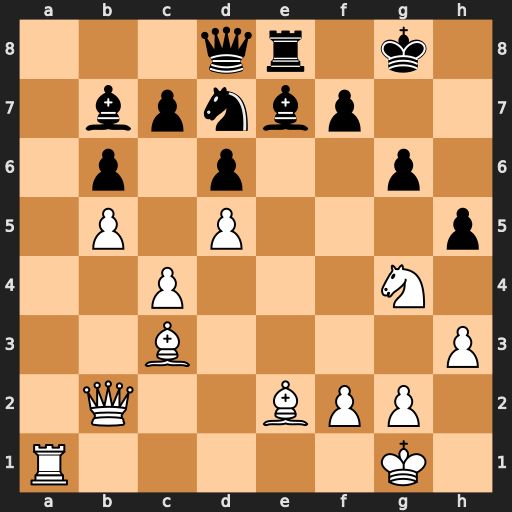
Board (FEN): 3qr1k1/1bpnbp2/1p1p2p1/1P1P3p/2P3N1/2B4P/1Q2BPP1/R5K1
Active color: w
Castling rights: -
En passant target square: -
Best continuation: Nh6+ Kh7 Nxf7